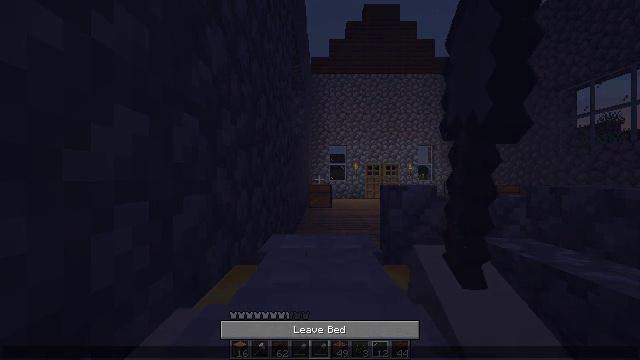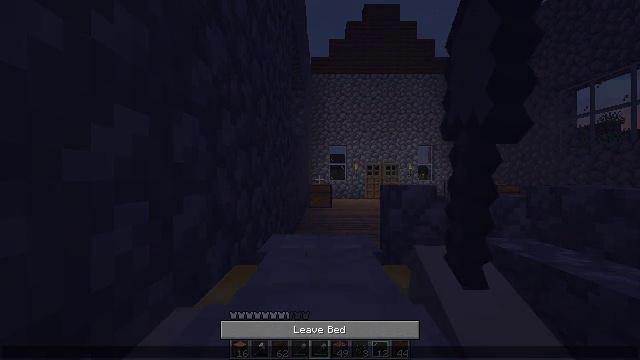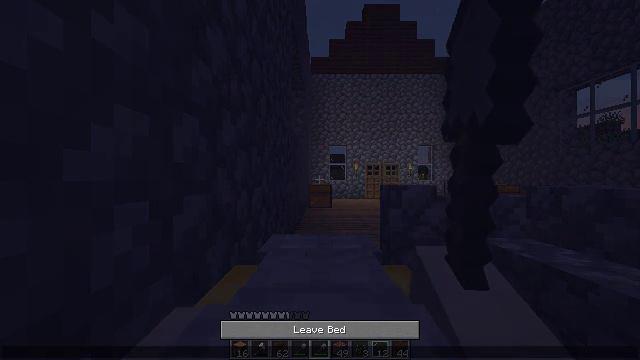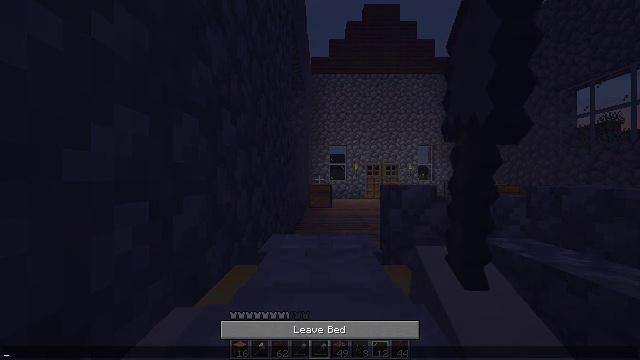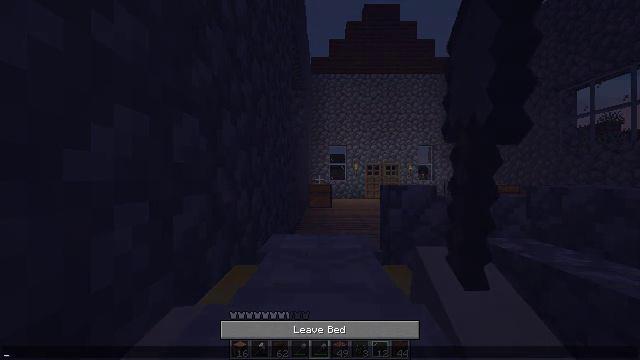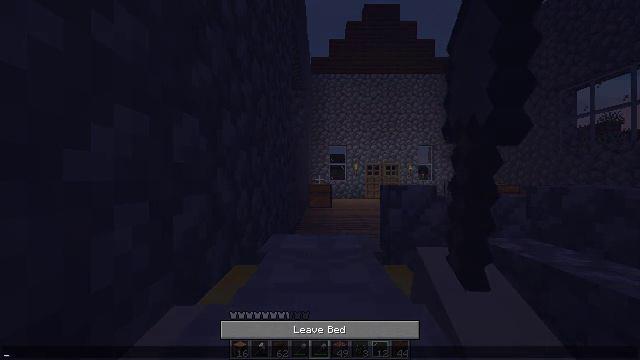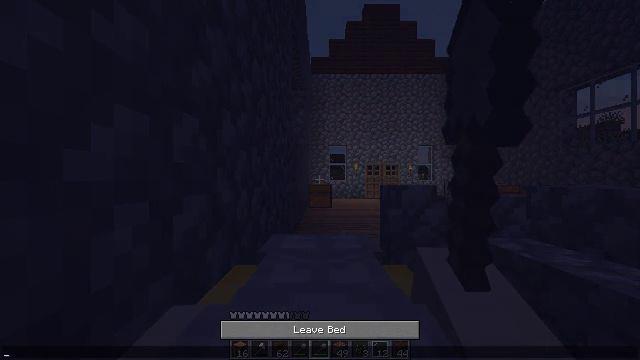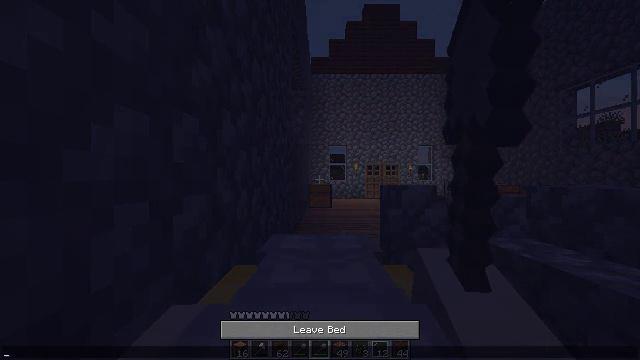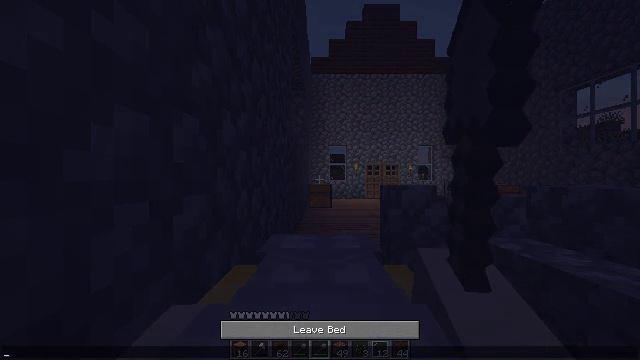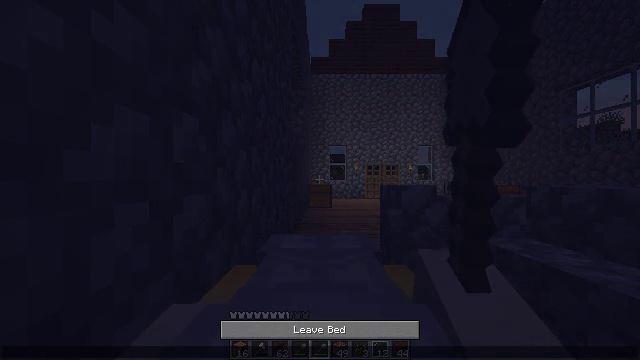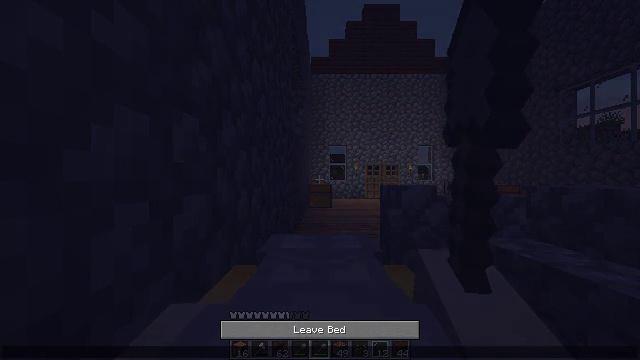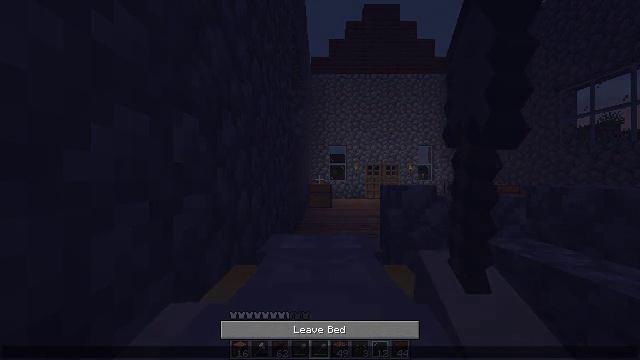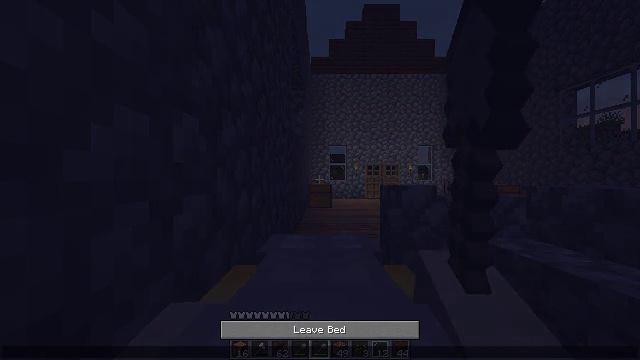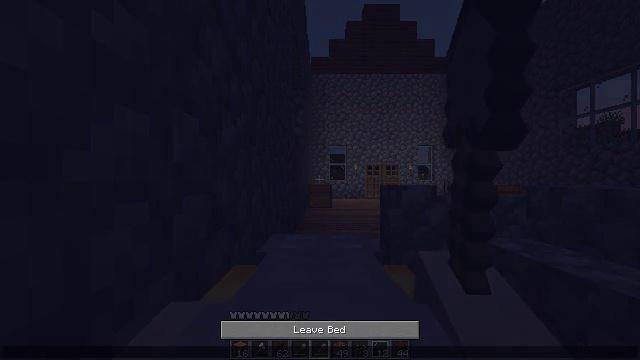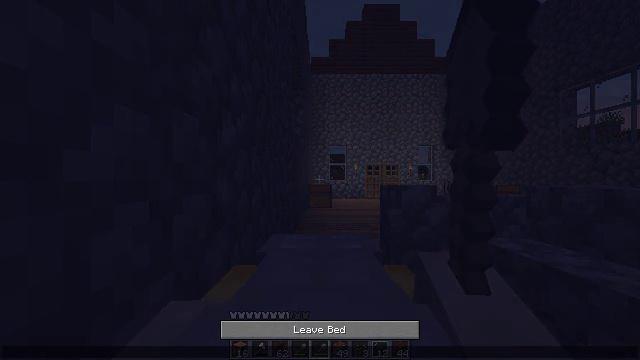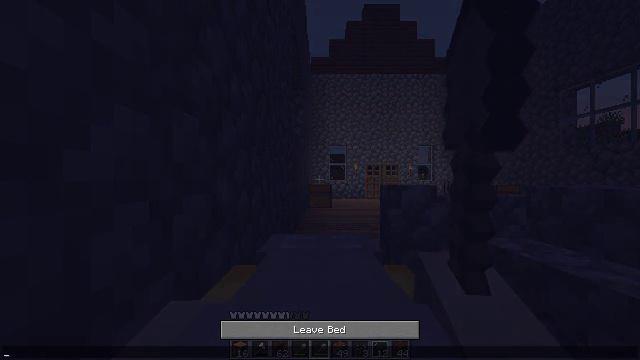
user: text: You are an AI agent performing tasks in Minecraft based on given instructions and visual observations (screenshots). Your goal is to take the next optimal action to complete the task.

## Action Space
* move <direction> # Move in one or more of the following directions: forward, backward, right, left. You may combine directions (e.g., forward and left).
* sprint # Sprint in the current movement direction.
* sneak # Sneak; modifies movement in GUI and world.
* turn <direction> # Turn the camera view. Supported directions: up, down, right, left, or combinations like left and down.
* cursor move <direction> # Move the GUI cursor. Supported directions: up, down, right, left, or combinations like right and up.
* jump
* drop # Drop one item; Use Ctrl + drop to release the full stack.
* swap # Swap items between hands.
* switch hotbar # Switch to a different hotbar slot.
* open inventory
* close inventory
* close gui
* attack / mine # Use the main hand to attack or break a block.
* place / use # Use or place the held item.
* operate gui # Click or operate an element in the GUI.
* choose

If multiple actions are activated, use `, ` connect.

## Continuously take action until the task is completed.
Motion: motion action
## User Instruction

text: Mine the torch on the wall.
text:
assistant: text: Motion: no_op
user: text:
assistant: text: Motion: no_op
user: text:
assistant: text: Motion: no_op
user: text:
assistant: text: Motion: no_op
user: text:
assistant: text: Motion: no_op
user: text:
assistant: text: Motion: no_op
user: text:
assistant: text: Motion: no_op
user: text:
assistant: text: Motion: no_op
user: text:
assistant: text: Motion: no_op
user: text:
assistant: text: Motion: no_op
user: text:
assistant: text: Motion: no_op
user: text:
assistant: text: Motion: no_op
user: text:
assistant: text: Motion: no_op
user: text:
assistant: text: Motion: no_op
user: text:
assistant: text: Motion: no_op
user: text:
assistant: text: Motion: no_op
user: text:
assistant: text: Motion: no_op
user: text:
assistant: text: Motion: no_op
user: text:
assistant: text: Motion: no_op
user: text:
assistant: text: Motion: no_op
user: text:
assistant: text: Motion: no_op
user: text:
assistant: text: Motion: no_op
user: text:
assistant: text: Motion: no_op
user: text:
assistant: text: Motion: no_op
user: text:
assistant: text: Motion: no_op
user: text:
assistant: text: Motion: no_op
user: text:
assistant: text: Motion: no_op
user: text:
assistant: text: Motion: no_op
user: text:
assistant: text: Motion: no_op
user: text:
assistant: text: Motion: no_op